Question: How can I know, from the mobile chrome browser, that a specific application is installed?
In the attached screen shot you can see that Chrome knows that Wikipedia is installed.
I wonder how did they do that?, I want to do a similar check from a WebView inside my application.

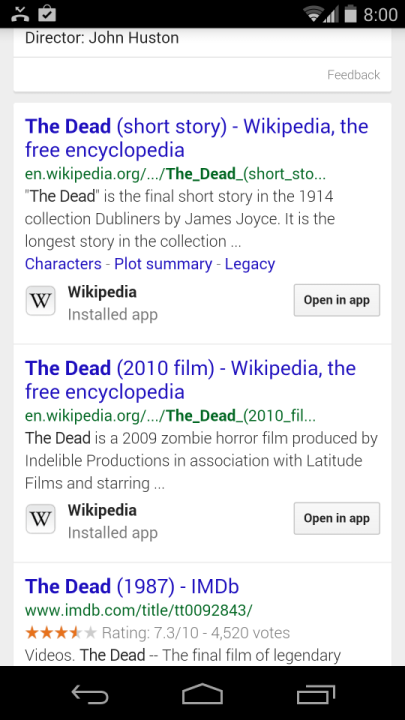
Answer: '''
PackageManager packageManager = getPackageManager();
List<ApplicationInfo> list = packageManager.getInstalledApplications(PackageManager.GET_META_DATA)
'''
Returns a list of installed applications. You can also get the uninstalled applications list by using 'GET_UNINSTALLED_PACKAGES' flag.
You can create a class that has a method which checks if the given application is installed. Then you can register that class to the webView using 'addJavascriptInterface' method. And in the page you loaded in to the webview, you can call that method to check if the given application is available in the phone. Check this answer for further info about 'addJavascriptInterface' <URL>